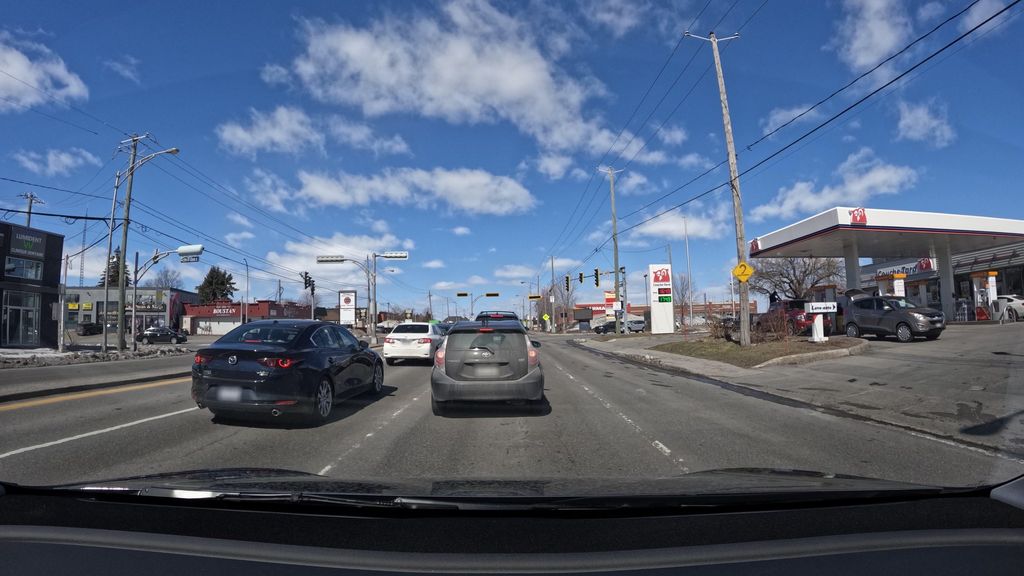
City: montreal